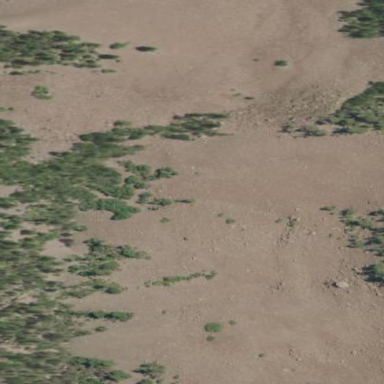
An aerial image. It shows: Landscape dominated by bare rock.